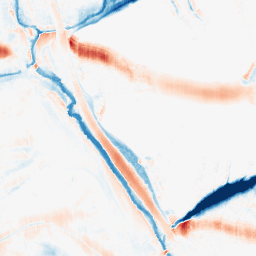
Category: morphological
Decomposition family: morphological_ellipse
Decomposition parameters: operation: average
width: 30
height: 10
Upsampling method: regularized
Upsampling parameters: scale: 4
lambda_reg: 0.001
Upsampling scale: 4